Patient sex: M
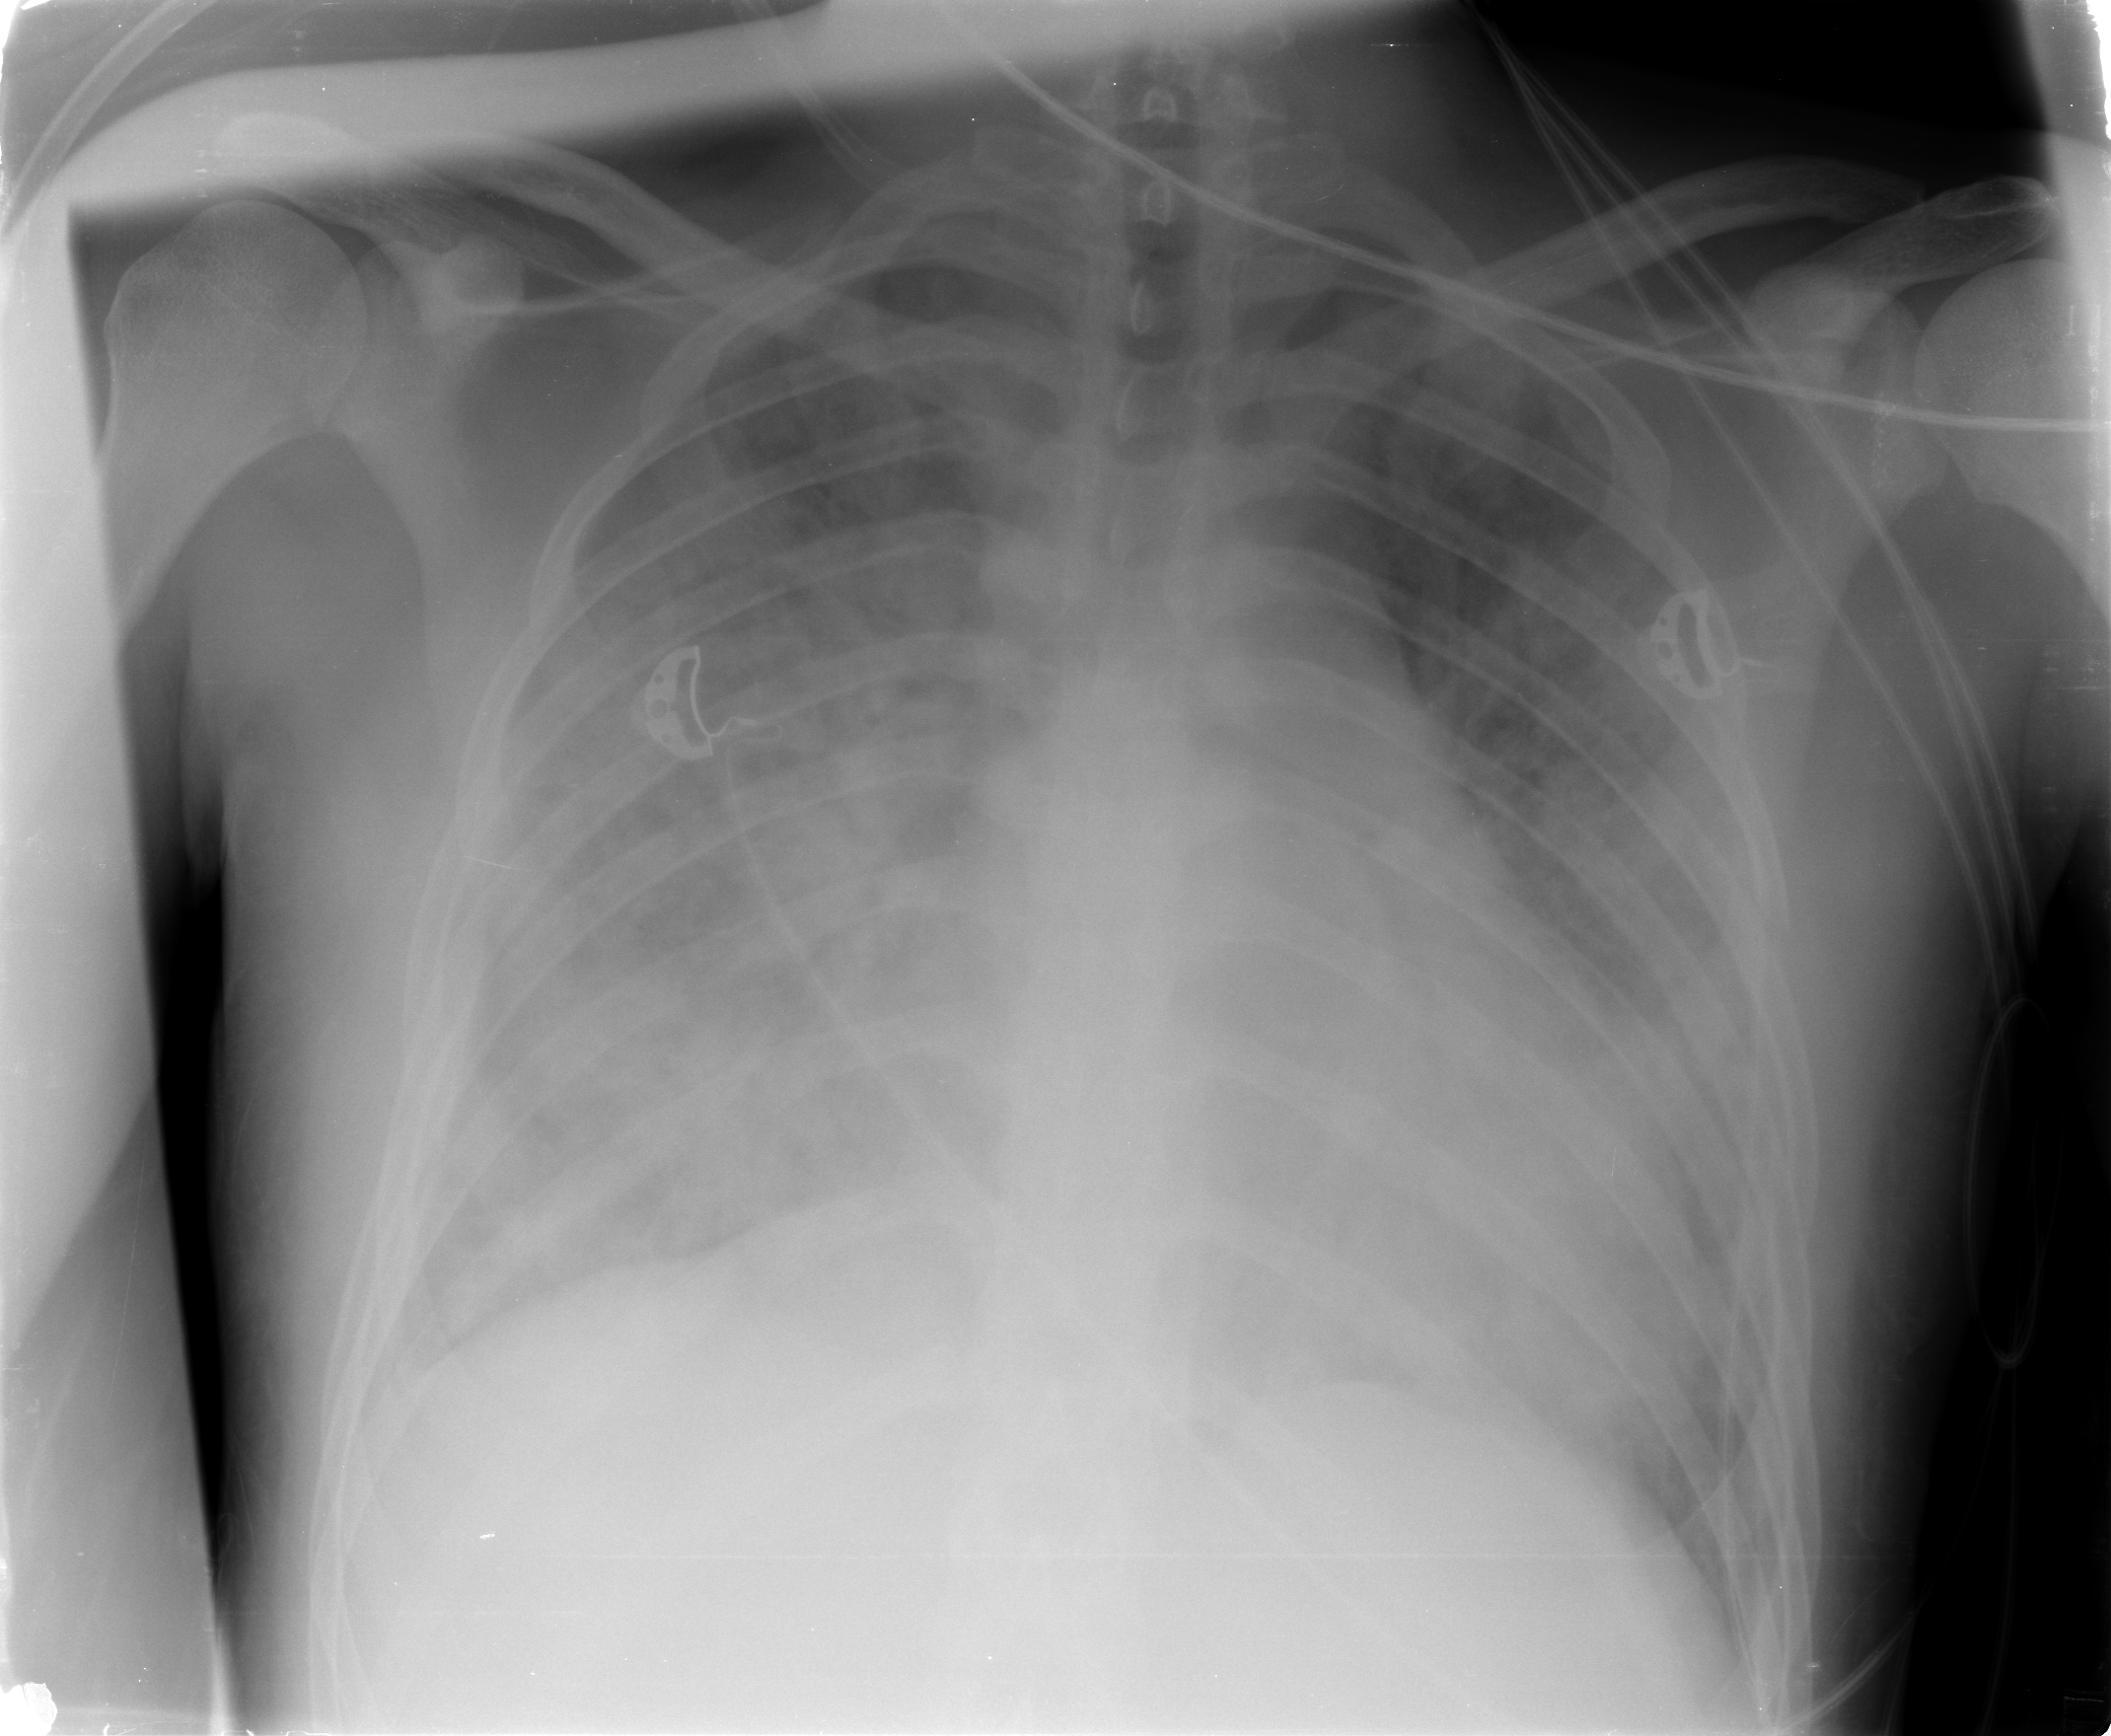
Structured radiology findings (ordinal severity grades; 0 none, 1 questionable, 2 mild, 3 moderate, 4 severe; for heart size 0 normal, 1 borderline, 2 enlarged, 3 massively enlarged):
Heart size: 2
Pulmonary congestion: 3
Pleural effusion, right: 2
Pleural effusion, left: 2
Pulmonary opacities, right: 3
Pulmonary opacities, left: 3
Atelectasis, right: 3
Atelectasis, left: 3